Aerial crown-view tile of a tropical tree (Barro Colorado Island, Panama), acquired 20250915:
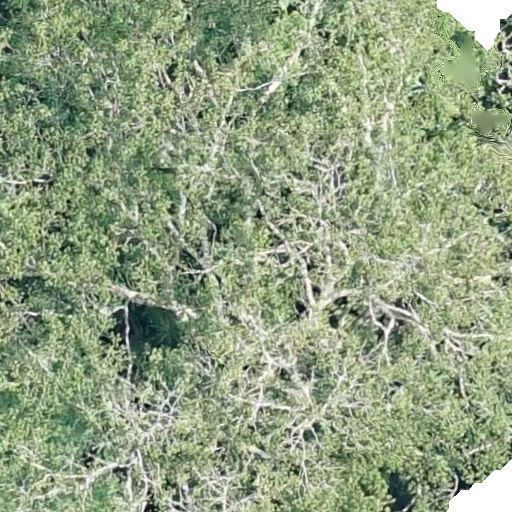
Species: Sterculia apetala
GBIF accepted scientific name: Sterculia apetala
Crown area: 626.573 m²